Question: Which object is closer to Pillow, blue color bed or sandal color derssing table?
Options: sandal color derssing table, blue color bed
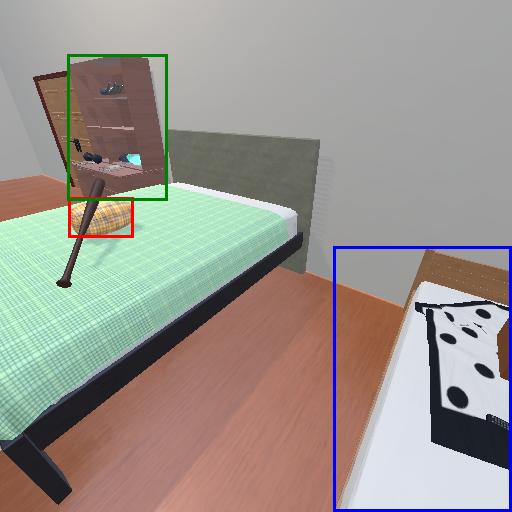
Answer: sandal color derssing table